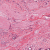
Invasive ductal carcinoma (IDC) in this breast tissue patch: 1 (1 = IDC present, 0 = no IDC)